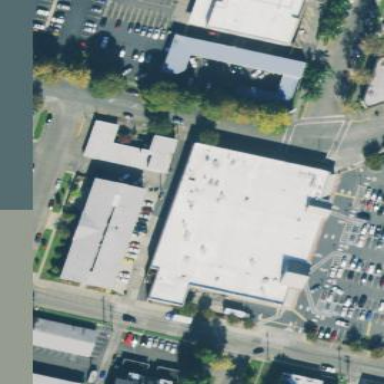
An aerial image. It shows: Supermarket building.